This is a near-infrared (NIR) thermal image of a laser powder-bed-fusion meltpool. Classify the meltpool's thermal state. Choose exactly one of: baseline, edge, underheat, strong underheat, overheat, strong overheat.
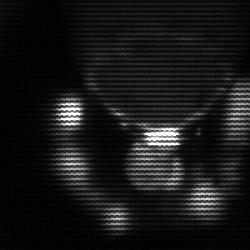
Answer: edge